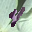
Label: 4